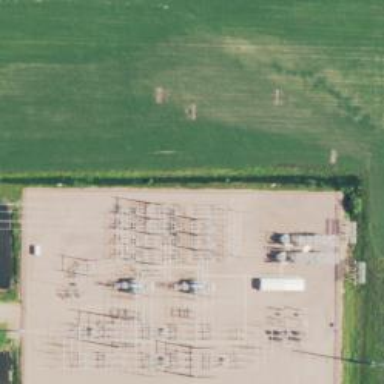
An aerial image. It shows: Switch used for power control.